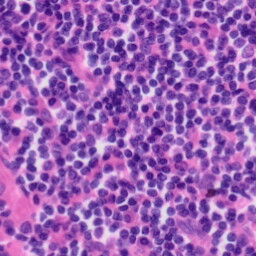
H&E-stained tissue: Tonsil